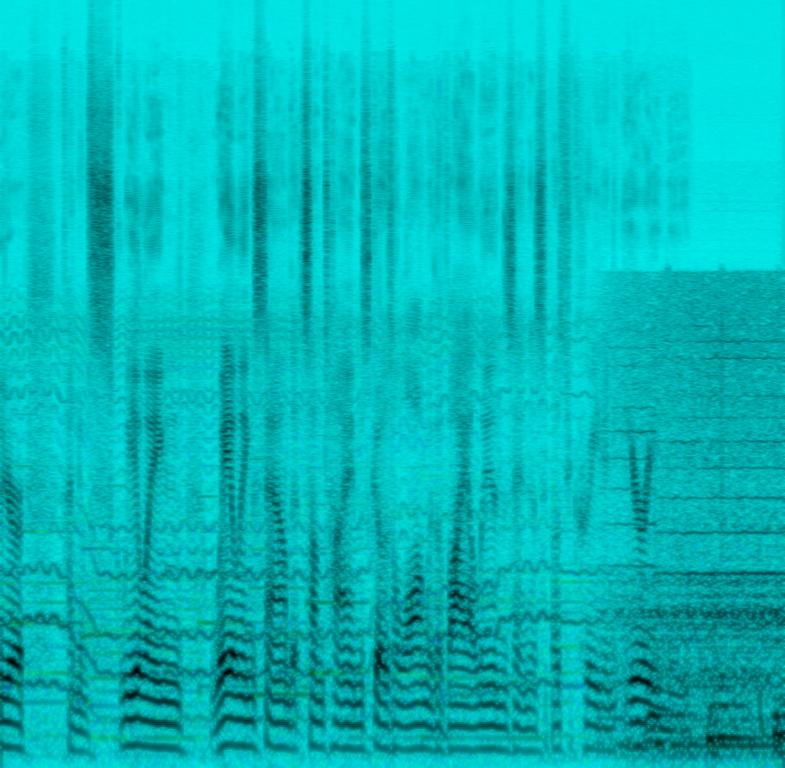
This audio contains a male voice talking while a theremin is playing a melody in the mid- to higher register with a lot of vibrato. Celli and upright basses are plucking a strange melody in the lower register creating tension. This song may be playing in an art/alien movie.